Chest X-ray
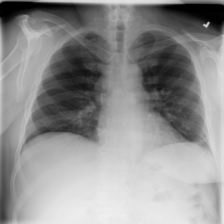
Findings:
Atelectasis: positive
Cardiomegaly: negative
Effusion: negative
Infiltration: negative
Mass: negative
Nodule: negative
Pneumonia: negative
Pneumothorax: negative
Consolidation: negative
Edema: negative
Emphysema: negative
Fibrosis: negative
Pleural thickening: negative
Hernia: negative